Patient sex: M
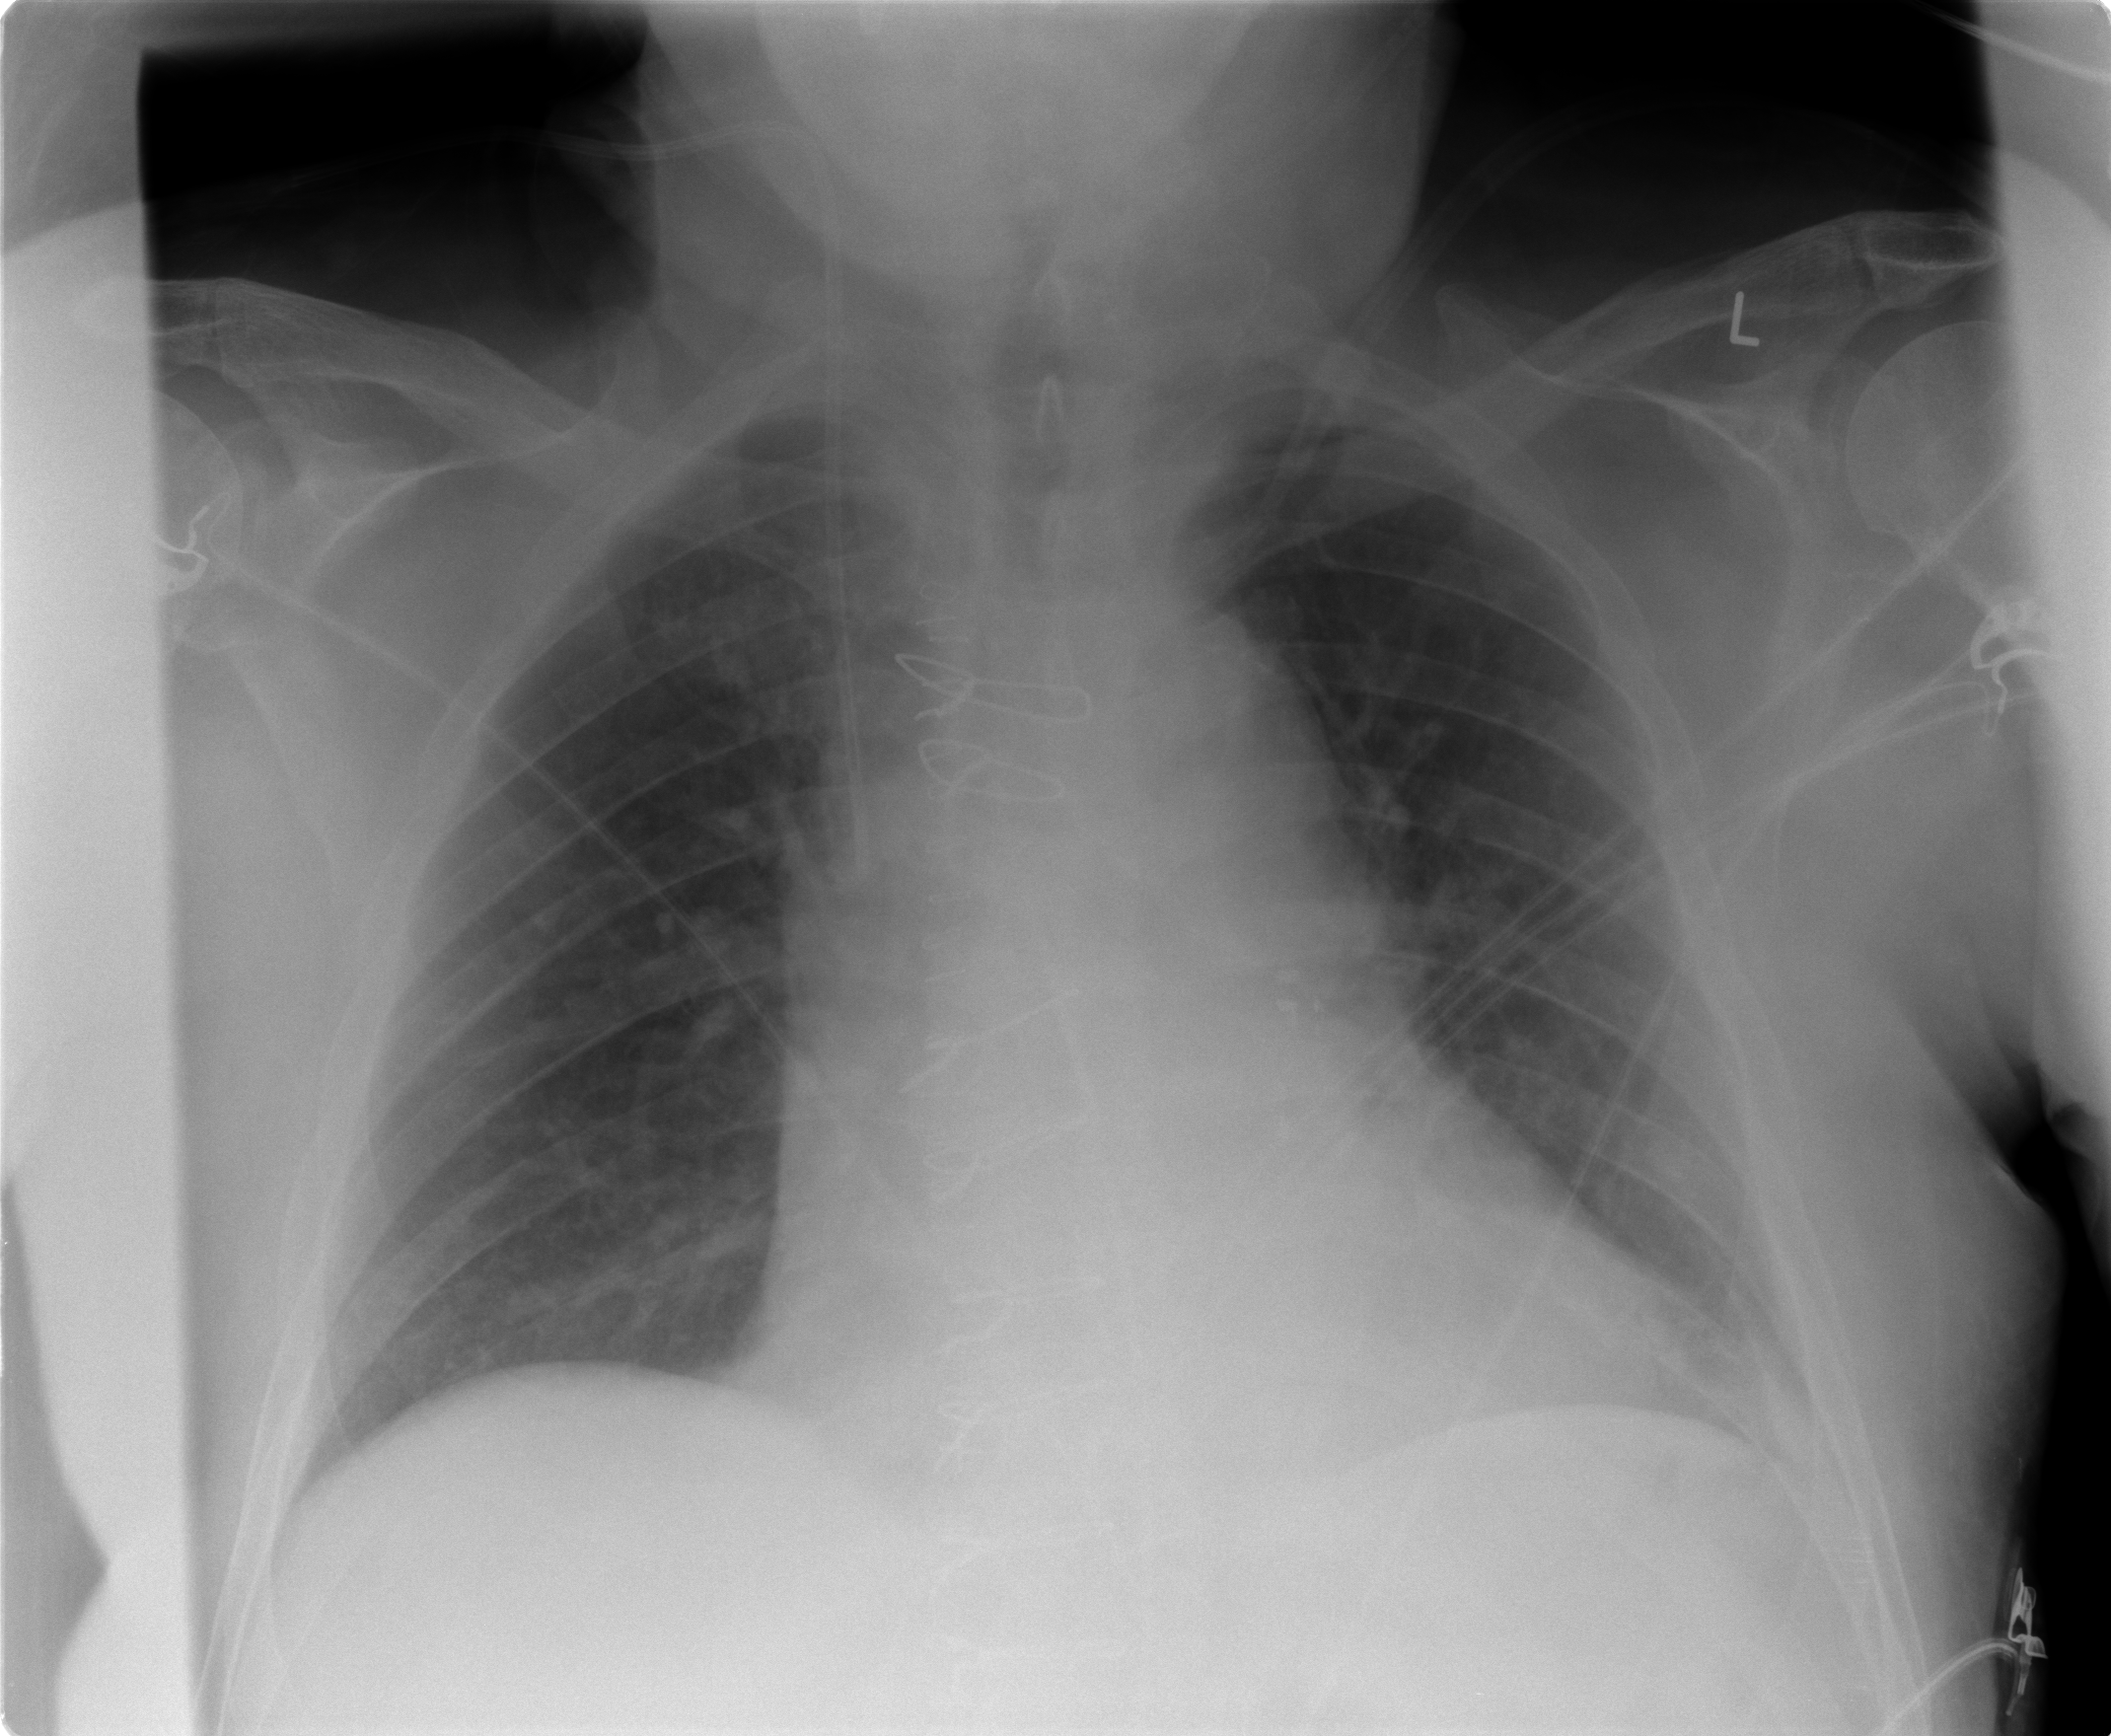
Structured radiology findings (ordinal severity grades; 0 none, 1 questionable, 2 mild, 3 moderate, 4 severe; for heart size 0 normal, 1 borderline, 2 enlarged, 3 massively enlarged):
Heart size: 0
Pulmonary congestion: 0
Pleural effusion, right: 0
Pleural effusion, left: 2
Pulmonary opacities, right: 0
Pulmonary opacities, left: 0
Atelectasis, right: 0
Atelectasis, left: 2